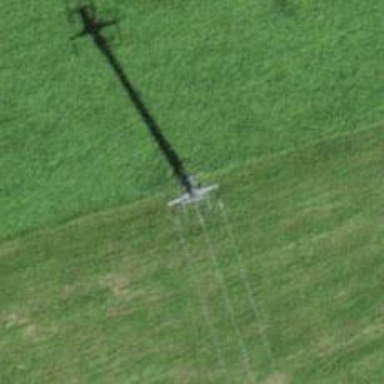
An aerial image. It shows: Power pole.